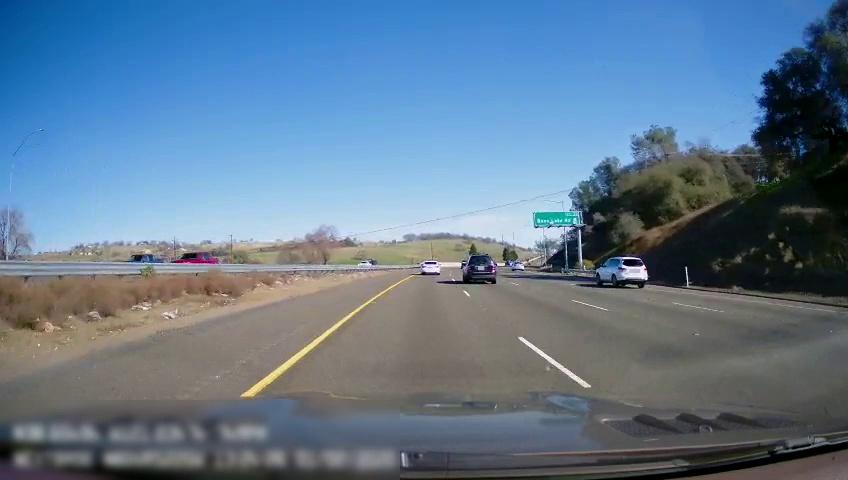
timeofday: Day
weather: Sunny
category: Drivable Space
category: Vehicles | Car
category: Vehicles | SUV
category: Vehicles | SUV
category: Vehicles | SUV
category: Vehicles | Car
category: Vehicles | Car
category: Vehicles | Car
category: Vehicles | Car
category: Lanes | Current Lane
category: Lanes | Current Lane
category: Lanes | Alternate Lane
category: Lanes | Alternate Lane
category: Lanes | Alternate Lane
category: Traffic | Signs